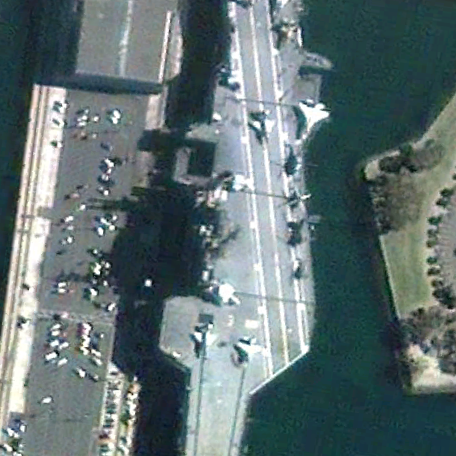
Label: aircraft_carrier